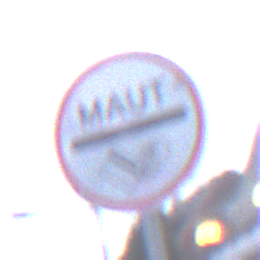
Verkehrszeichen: MautflichtigeStrecke
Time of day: SunriseSunset
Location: Outdoor (Urban)
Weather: PartlyCloudy
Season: NotSpecified
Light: Natural